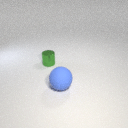
large blue rubber sphere to the right of small green metal cylinder